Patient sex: F
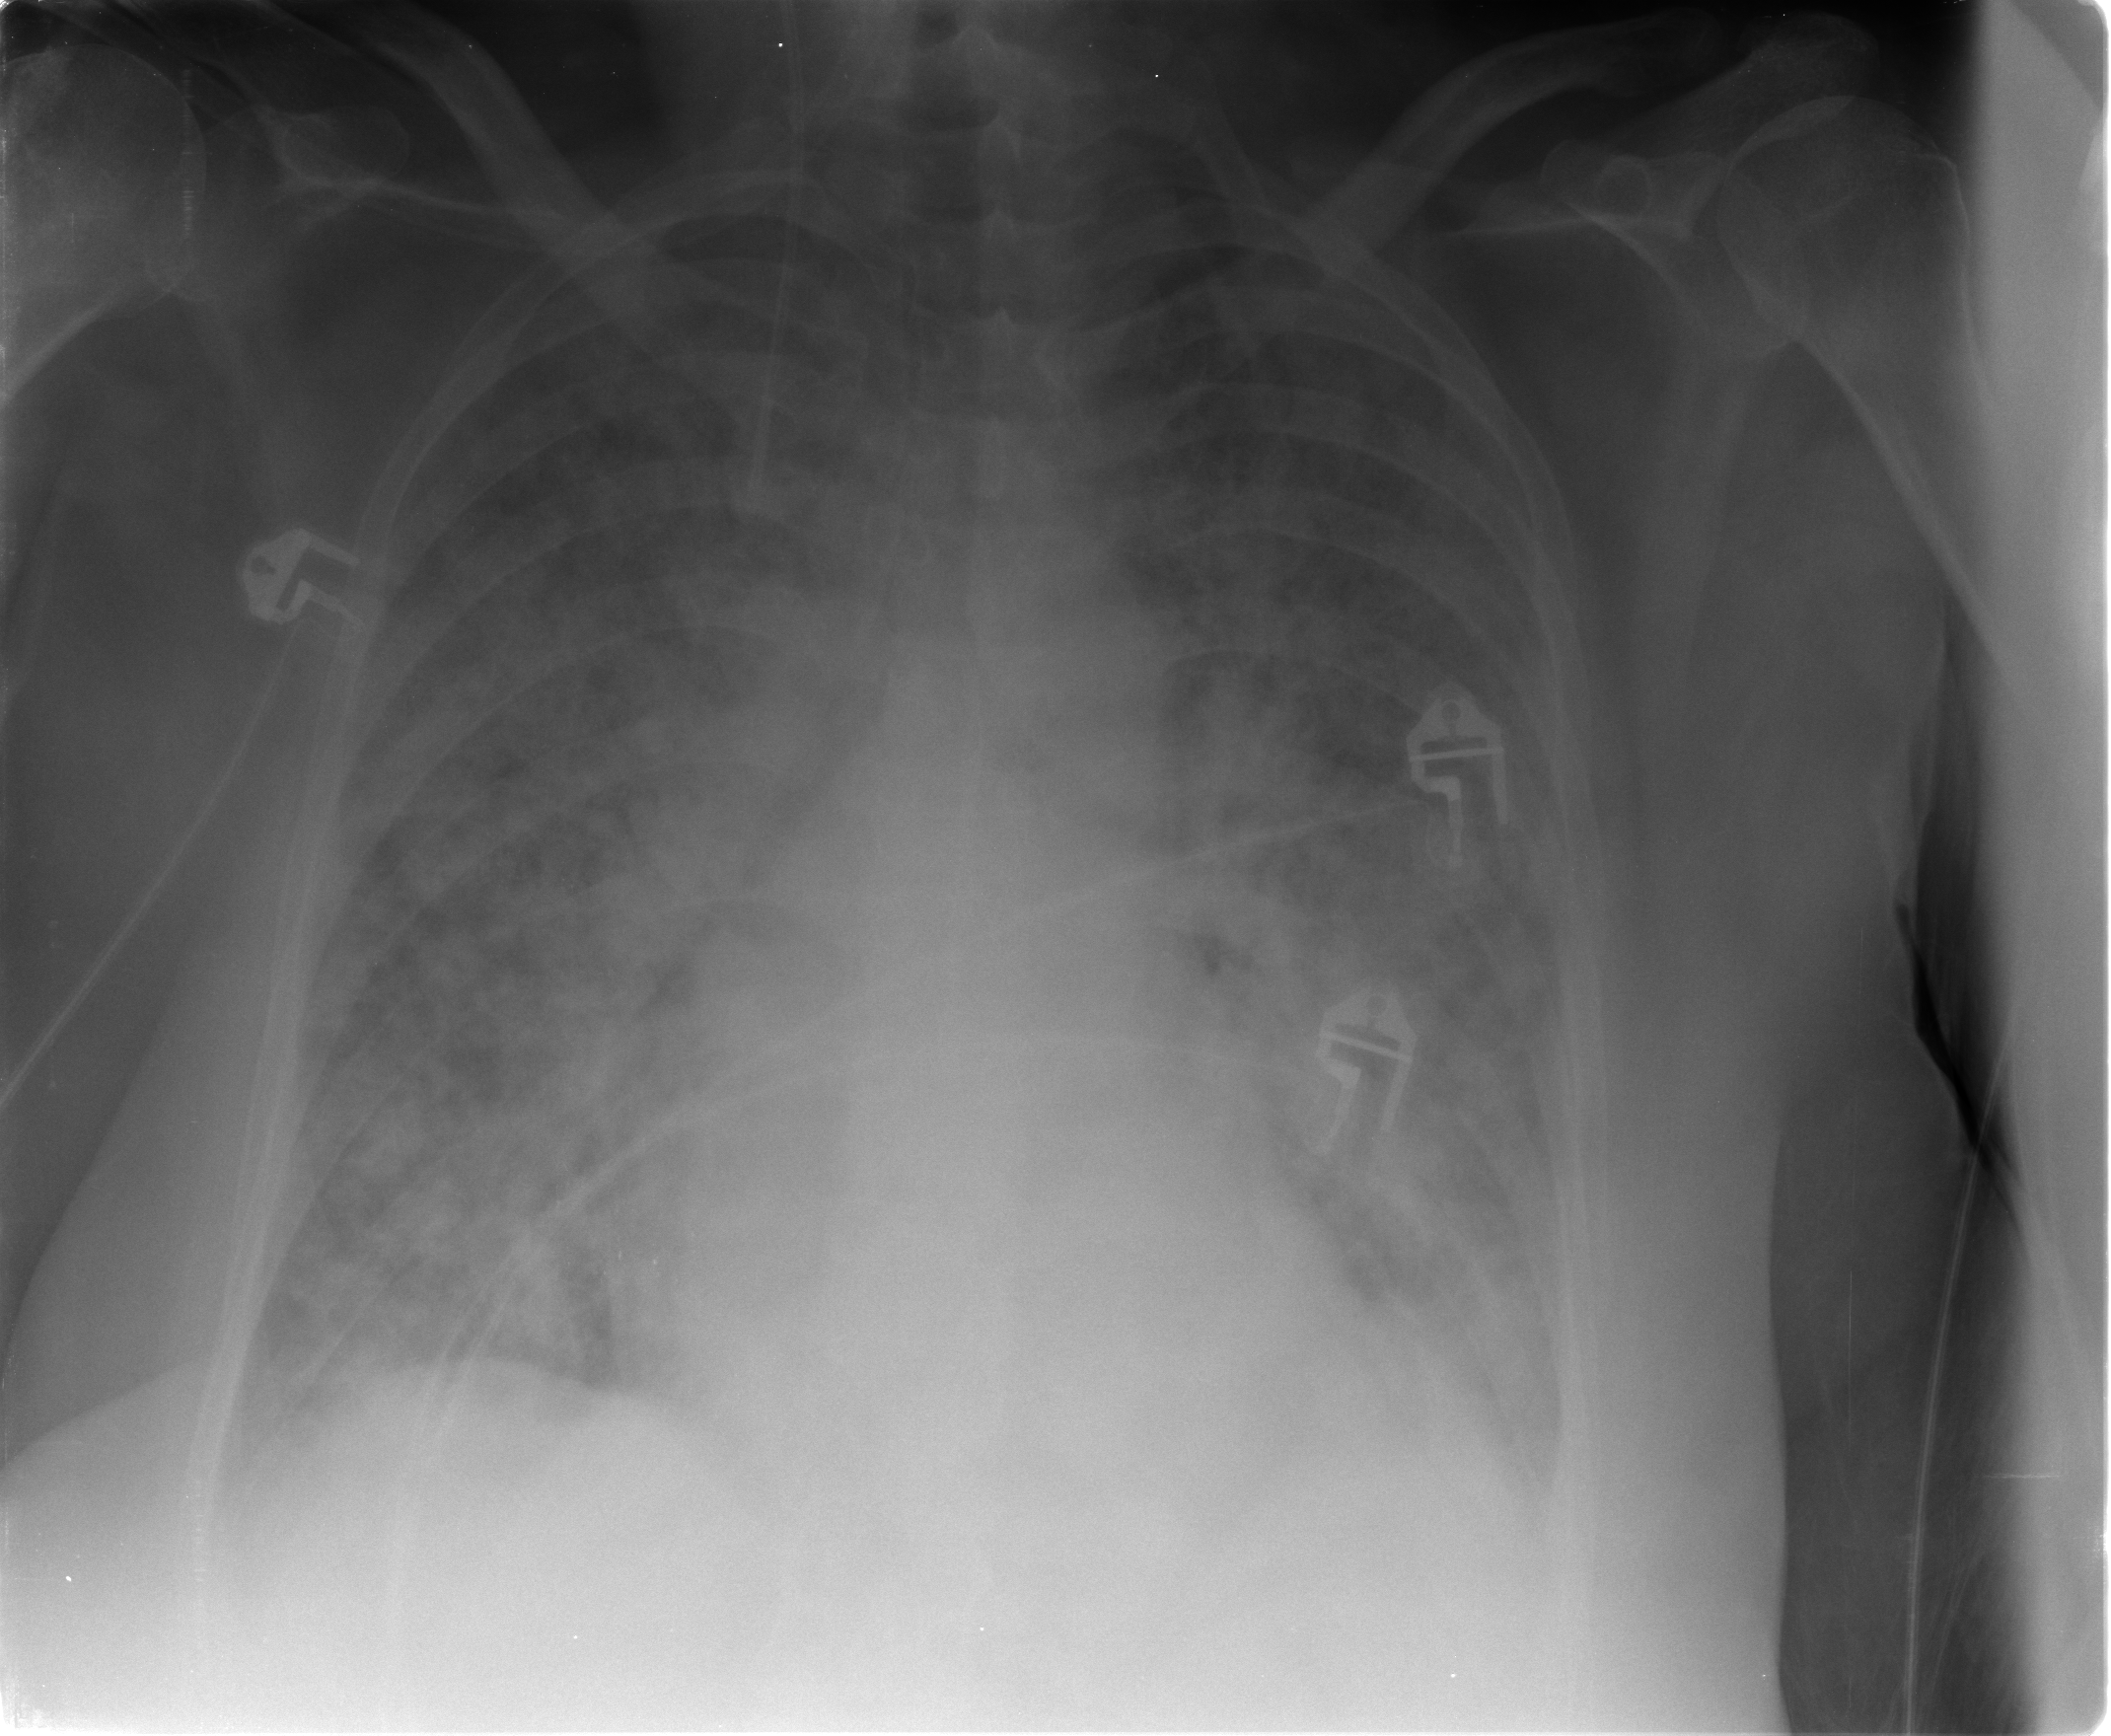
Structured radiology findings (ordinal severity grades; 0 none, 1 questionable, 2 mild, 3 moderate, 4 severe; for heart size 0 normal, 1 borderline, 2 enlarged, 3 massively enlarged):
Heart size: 0
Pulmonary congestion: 4
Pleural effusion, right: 1
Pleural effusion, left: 1
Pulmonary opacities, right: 4
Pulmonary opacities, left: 4
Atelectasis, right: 4
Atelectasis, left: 4